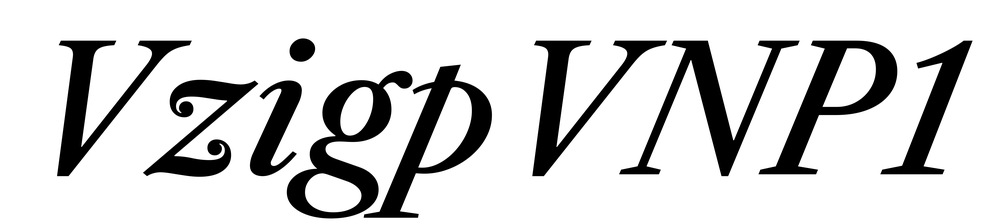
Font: LibreCaslonText-Italic_Medium_Italic